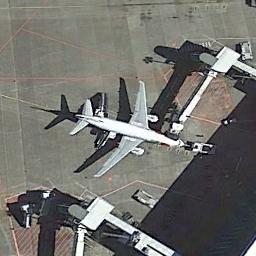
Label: airplane